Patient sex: M
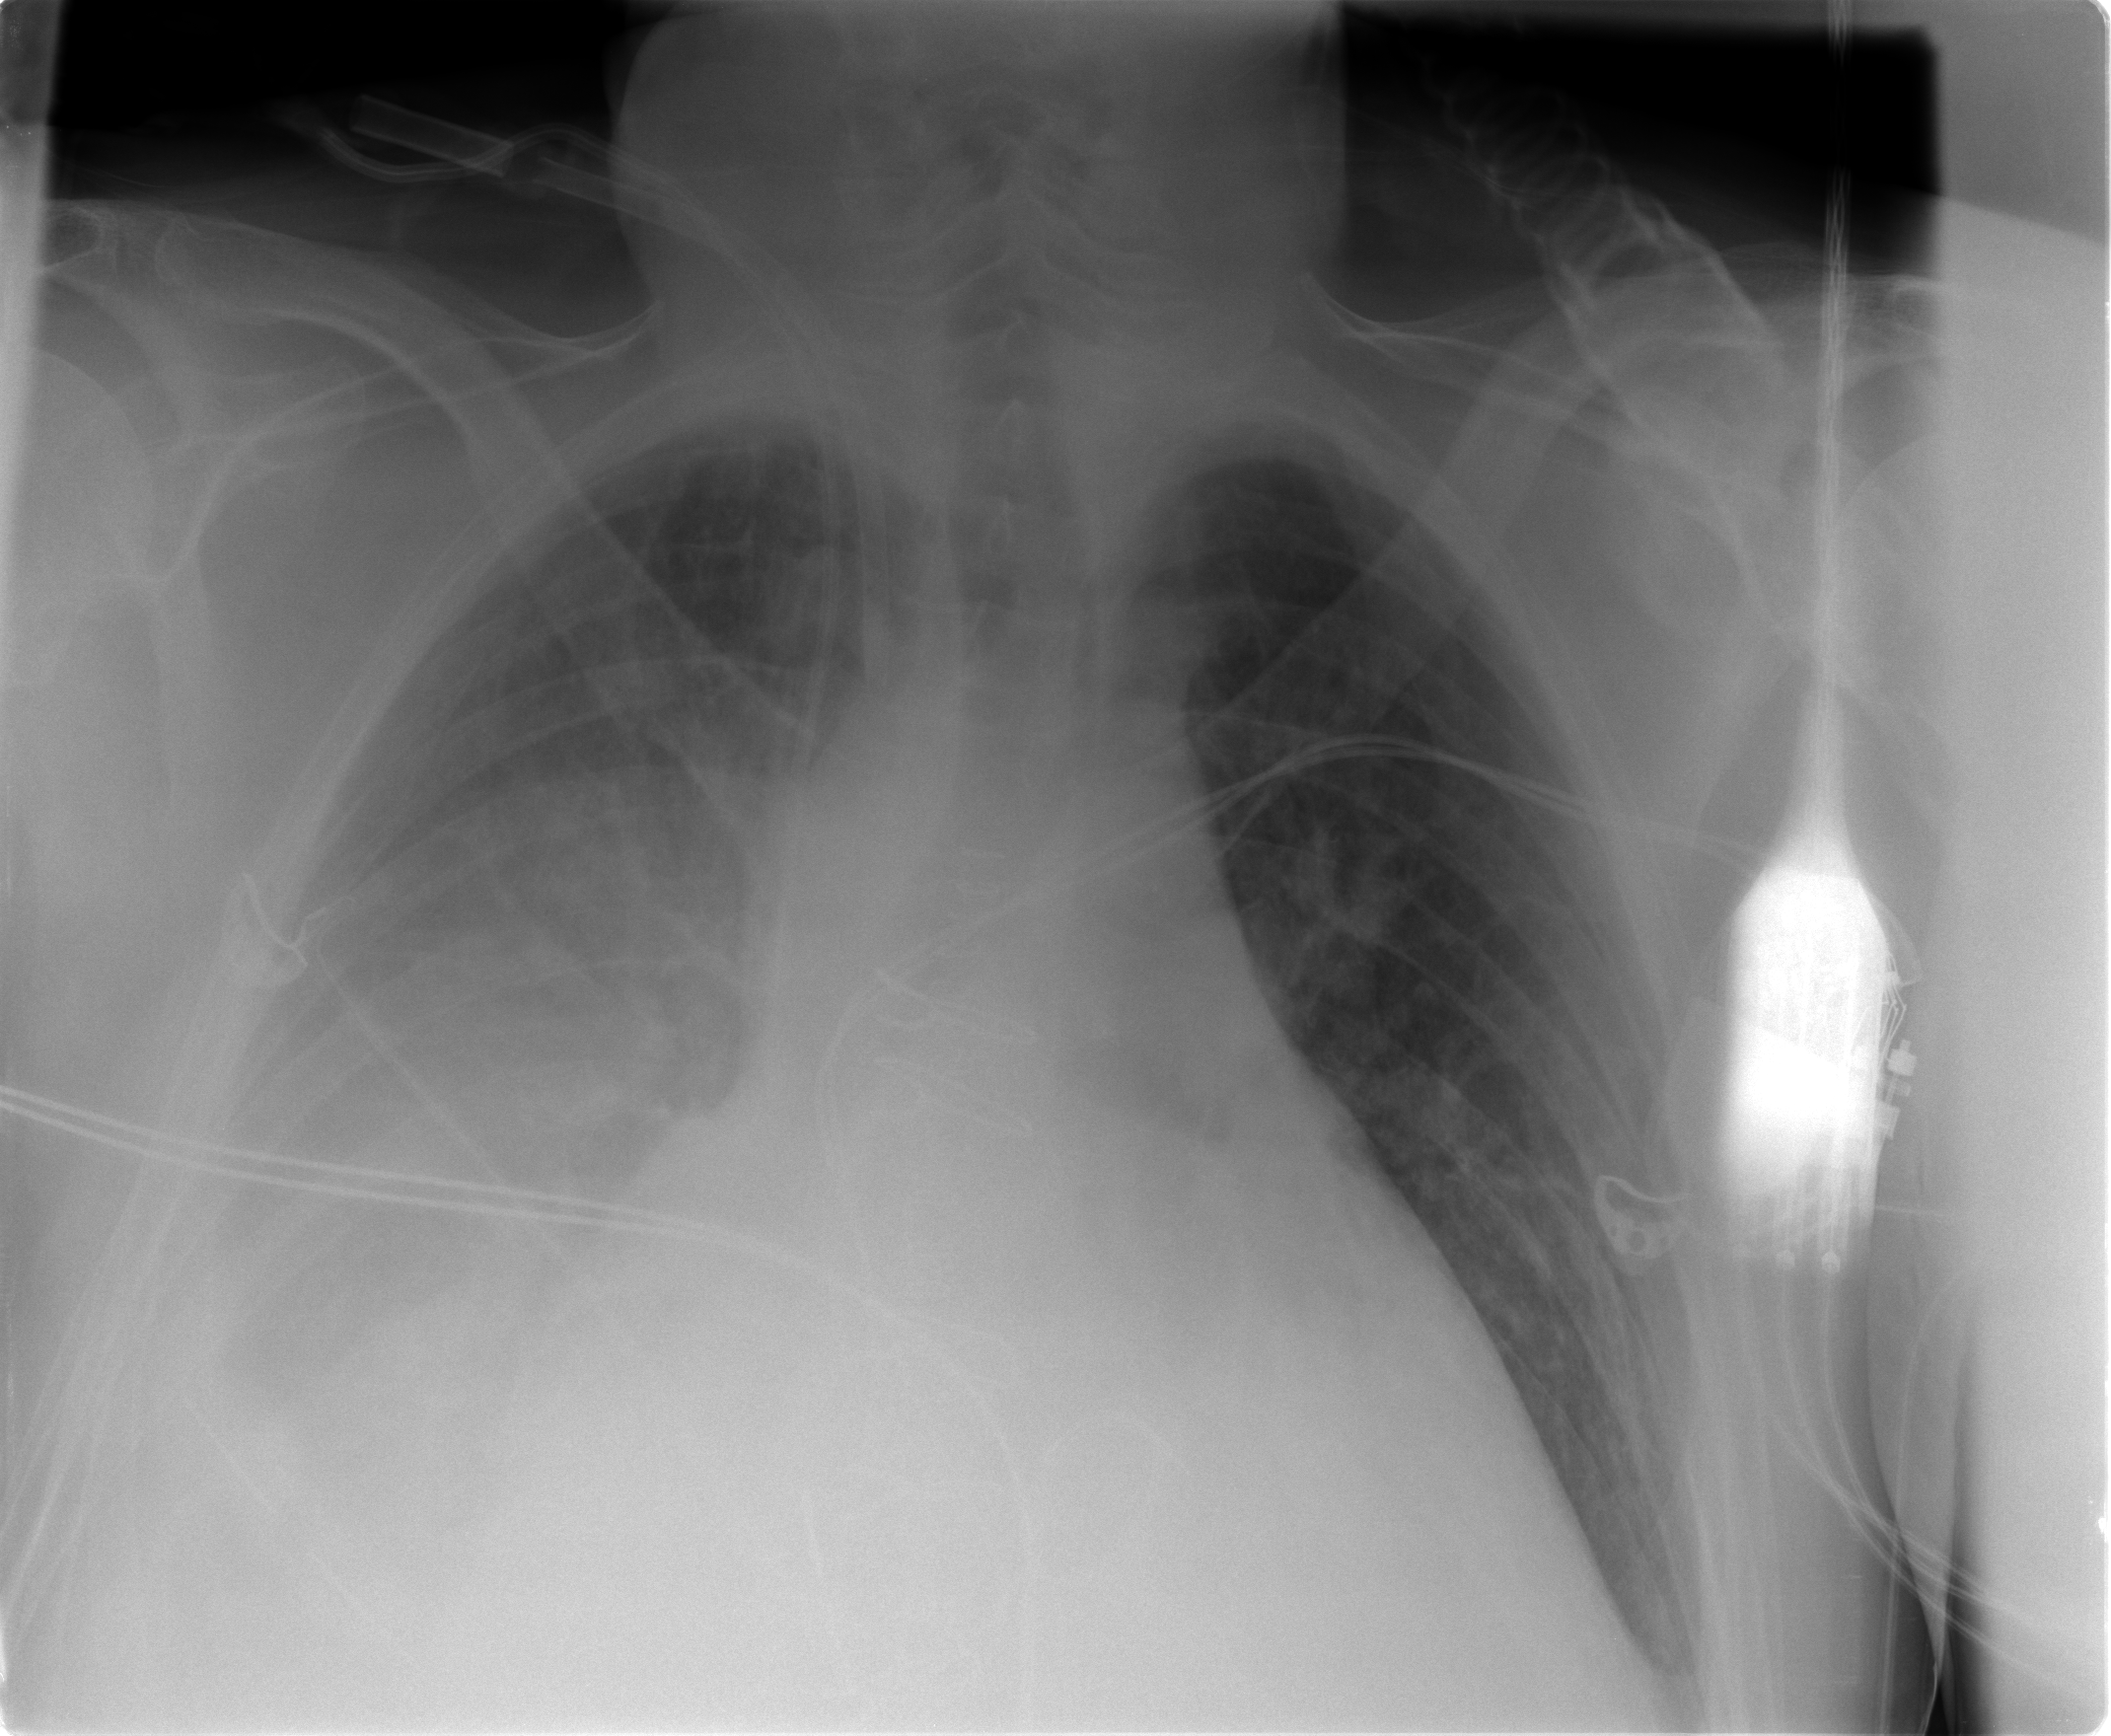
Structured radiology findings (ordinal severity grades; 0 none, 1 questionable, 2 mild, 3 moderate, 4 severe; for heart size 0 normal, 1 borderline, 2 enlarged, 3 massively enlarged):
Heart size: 0
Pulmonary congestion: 3
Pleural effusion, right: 3
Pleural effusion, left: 0
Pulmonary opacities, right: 3
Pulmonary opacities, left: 0
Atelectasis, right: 3
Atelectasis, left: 0